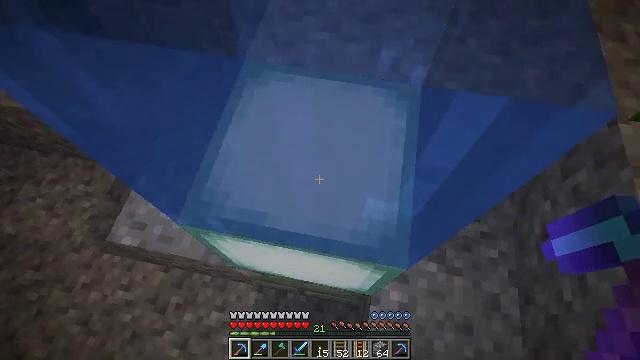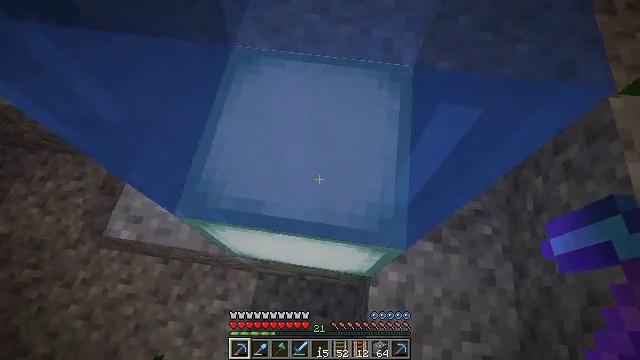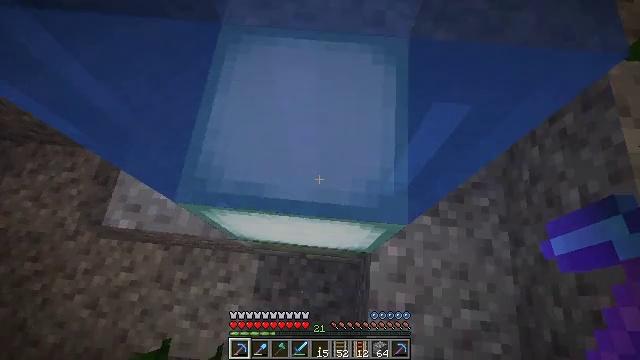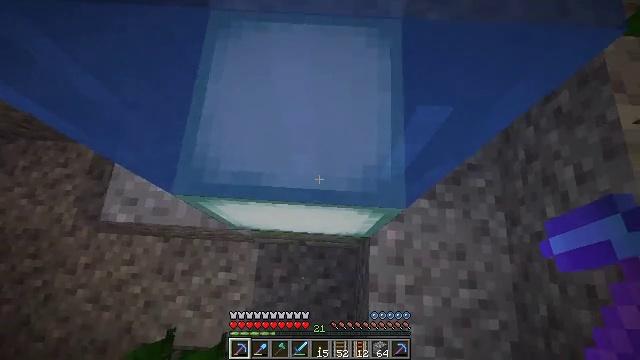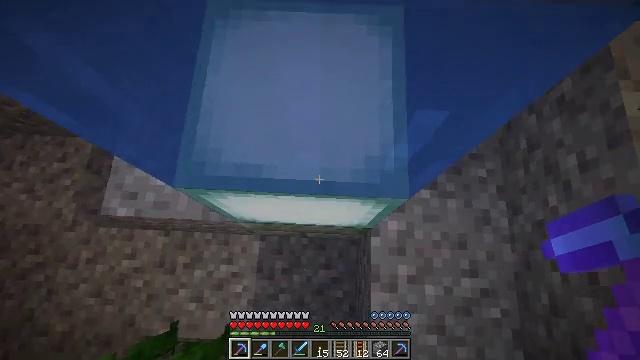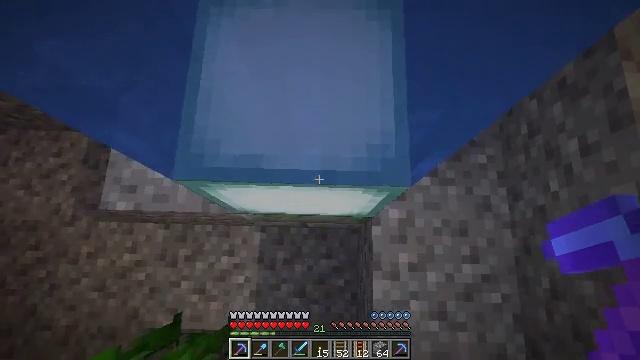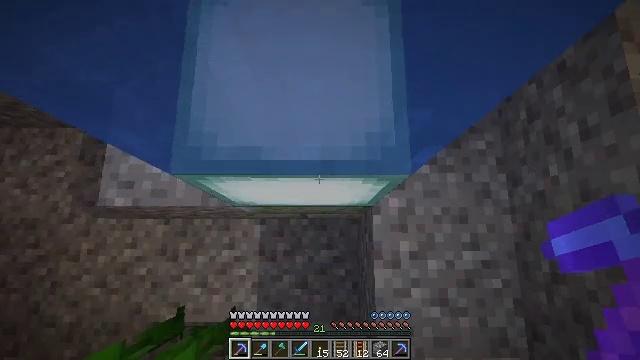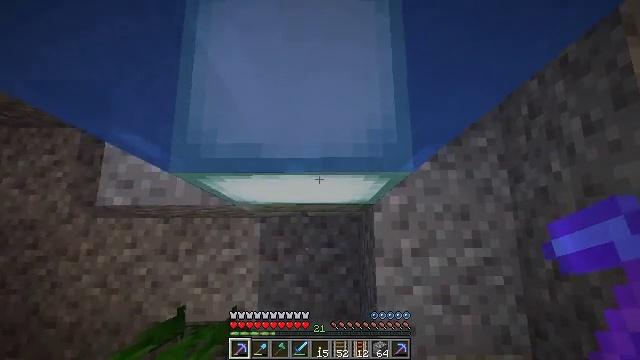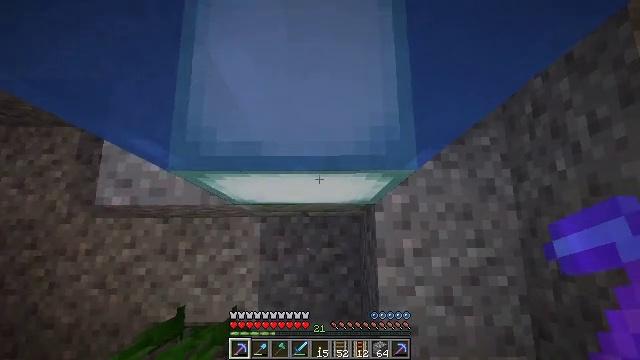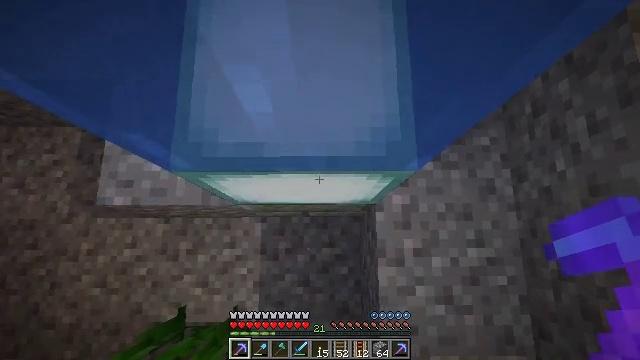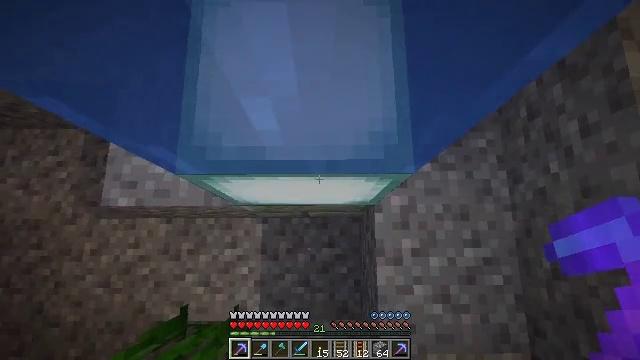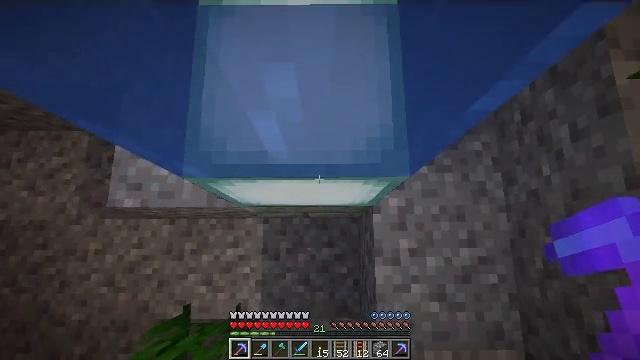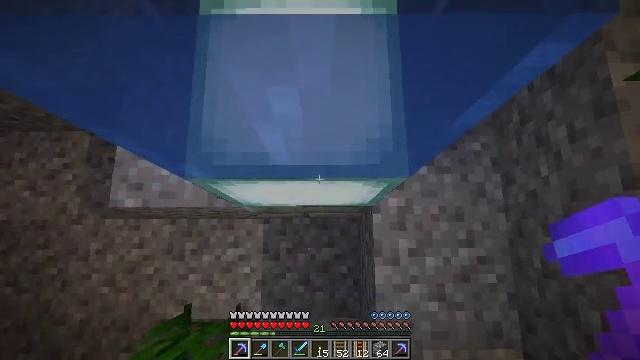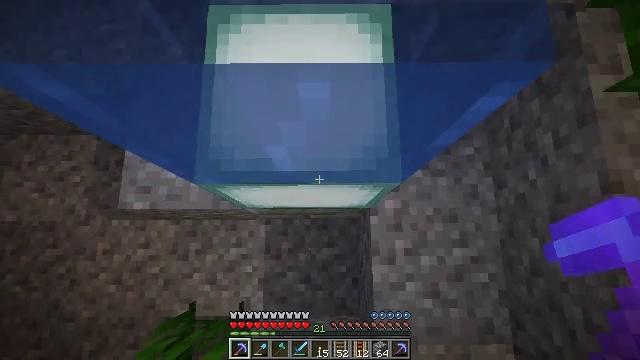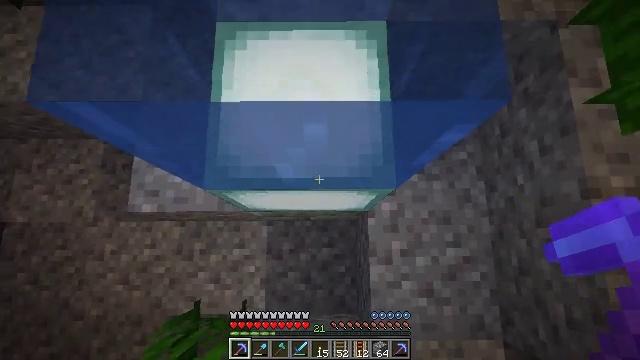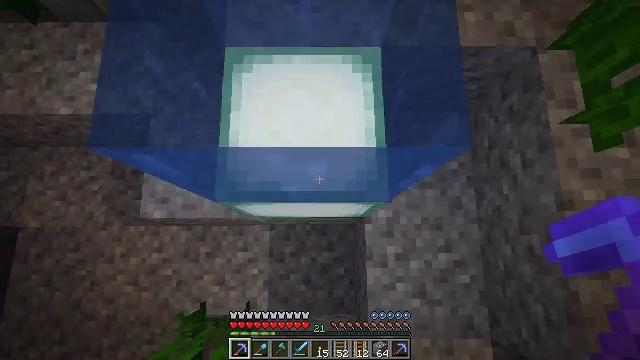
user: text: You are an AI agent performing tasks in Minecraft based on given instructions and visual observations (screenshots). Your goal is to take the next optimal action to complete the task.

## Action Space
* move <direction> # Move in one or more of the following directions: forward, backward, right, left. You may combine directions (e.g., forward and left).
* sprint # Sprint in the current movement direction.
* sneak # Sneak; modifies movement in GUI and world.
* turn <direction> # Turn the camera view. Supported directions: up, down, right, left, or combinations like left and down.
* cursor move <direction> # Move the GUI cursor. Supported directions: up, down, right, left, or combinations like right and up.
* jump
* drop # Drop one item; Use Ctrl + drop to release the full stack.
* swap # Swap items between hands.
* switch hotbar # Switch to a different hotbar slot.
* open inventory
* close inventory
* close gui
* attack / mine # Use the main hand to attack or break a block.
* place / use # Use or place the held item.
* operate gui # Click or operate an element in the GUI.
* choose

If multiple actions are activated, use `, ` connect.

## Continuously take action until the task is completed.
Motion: motion action
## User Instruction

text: Mine the sea lantern from the ocean monument.
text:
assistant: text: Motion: move forward, turn right and down
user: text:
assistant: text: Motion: move forward, turn right and down
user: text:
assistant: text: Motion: move forward, turn right and down
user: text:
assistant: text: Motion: turn down
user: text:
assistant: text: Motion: turn right and down
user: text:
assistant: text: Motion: move forward, turn right and down
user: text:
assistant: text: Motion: move forward
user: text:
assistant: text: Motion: move forward
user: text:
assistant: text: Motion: move forward, jump
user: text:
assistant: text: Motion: move forward, jump
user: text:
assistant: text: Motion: move forward, jump
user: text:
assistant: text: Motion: move forward, jump
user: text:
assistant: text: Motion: move forward, jump
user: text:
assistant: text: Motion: move forward, jump
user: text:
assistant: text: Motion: move forward, jump
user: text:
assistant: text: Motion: move forward, jump
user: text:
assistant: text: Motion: move forward, jump
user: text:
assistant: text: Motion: move forward, jump
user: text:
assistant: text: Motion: move forward, turn up
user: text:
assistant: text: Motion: move forward, turn up
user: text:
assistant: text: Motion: move forward, turn up
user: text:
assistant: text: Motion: move forward, turn up
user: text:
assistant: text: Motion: move forward, turn up
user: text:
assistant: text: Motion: move forward, turn up
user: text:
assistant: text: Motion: turn left and up
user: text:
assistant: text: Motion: turn up
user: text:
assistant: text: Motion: turn up
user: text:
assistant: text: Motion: turn up
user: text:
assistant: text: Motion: turn left and up
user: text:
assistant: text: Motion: turn up